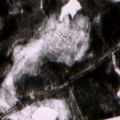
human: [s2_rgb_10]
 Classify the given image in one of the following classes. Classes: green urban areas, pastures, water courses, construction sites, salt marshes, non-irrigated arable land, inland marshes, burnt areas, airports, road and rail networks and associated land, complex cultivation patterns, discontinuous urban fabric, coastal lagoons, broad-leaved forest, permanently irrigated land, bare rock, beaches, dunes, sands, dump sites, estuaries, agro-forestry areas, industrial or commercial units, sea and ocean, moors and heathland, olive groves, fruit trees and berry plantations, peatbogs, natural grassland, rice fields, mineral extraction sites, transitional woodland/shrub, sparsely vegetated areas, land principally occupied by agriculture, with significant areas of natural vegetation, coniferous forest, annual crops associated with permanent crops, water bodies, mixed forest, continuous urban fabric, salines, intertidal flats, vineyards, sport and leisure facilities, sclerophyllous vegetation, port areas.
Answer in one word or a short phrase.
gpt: land principally occupied by agriculture, with significant areas of natural vegetation, coniferous forest, mixed forest, transitional woodland/shrub